Question: Goal:
I want to reach and display the value of @data inside if [wwtest].
Problem:
The UDT is from the database [test] and I retrieve an error message "The type name 'test.dbo.tvf_id' contains more than the maximum number of prefixes. The maximum is 1.".
I don't know how to retrieve the data from the database test inside of the query document for [wwtest]?

The Sourcecode below is created inside of the database test.
'''
create table datatable (id int,
name varchar(100),
email varchar(10),
phone varchar(10),
cellphone varchar(10),
none varchar(10)
);
insert into datatable values
(1, 'productname', 'A', 'A', 'A', 'A'),
(2, 'cost', '20', 'A', 'A', 'A'),
(3, 'active', 'Y', 'A', 'A', 'A');
insert into datatable values
(4, 'productname', 'A', 'A', 'A', 'A'),
(5, 'cost', '20', 'A', 'A', 'A'),
(6, 'active', 'Y', 'A', 'A', 'A');
insert into datatable values
(7, 'productname', 'A', 'A', 'A', 'A'),
(8, 'cost', '20', 'A', 'A', 'A'),
(9, 'active', 'Y', 'A', 'A', 'A');
CREATE TYPE [tvf_id] AS TABLE
(
[id] [int] NULL
,[OrdCol] [INT] NOT NULL
)
GO
DECLARE @data tvf_id INSERT INTO @data([id],[OrdCol])
VALUES (8,1), (2,2), (4,3), (1,4), (3,5);
'''
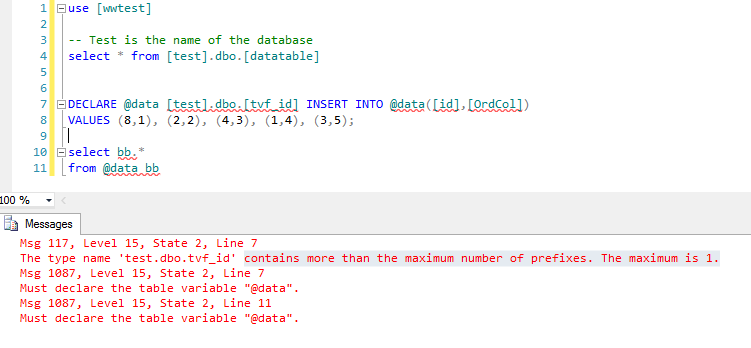
Answer: It's quite simple. A table type just can be used inside it's database. You try to access it like that: '[test].[dbo].[tvf_id]'
Instead try this: '[dbo].[tvf_id]'
As your error already stated, you exceed the maximum of allowed prefixes. 1 is allowed (dbo) and you use two (test + dbo).
For further information read <URL>. As it seems that you try to use a table type outside of it's database.
Only way to solve this may be to move your logic to the other database and just push the data later on to wwtest. Another idea could be to create the same table type in wwtest too.